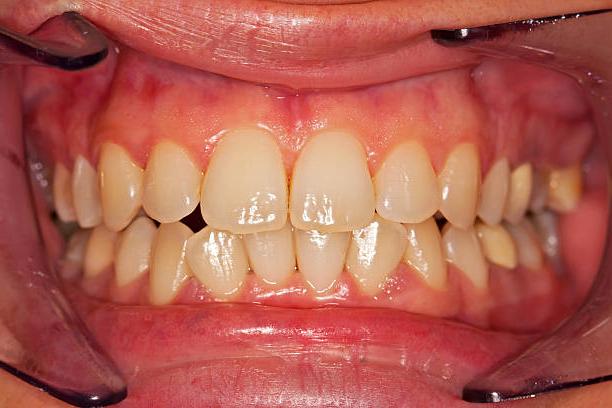
Condition: Gingivitis